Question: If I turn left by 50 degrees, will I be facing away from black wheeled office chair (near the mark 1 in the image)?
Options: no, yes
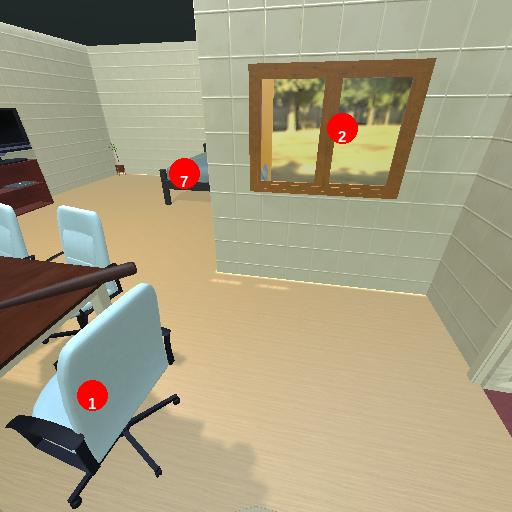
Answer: no